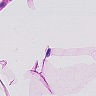
Metastatic tissue present: no